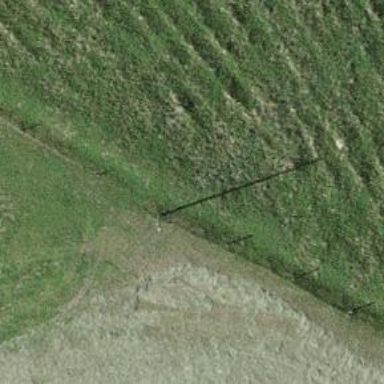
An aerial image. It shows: Minor power line.